Brain MRI, t2w sequence, axial 2D slice.
Patient: age 25, sex F, weight 78 kg, height 1.78 m
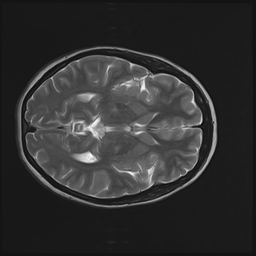